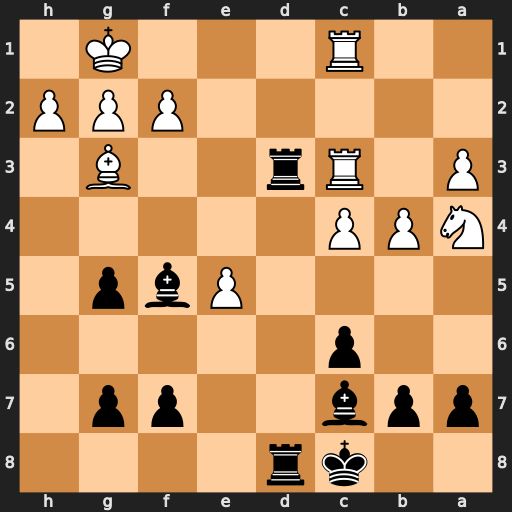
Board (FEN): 2kr4/ppb2pp1/2p5/4Pbp1/NPP5/P1Rr2B1/5PPP/2R3K1
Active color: b
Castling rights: -
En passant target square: -
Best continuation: Rd1+ Rxd1 Rxd1#